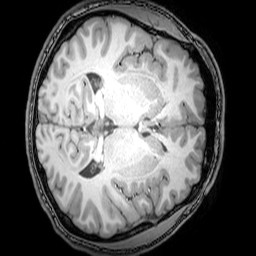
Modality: T1w
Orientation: axial
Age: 23
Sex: male
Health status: healthy
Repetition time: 0.081 s
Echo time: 0.037 s